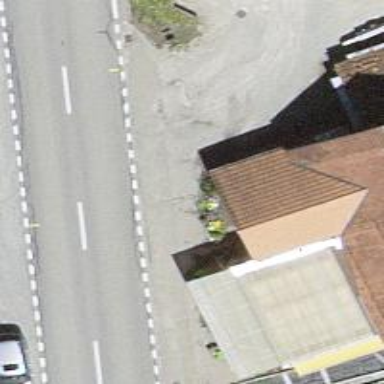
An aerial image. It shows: Bus stop along the road.